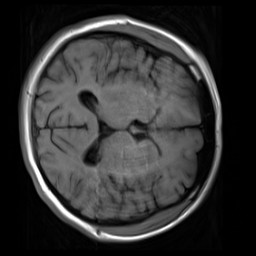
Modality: T1w
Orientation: axial
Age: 25
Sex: female
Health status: healthy
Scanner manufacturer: siemens
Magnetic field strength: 3 T
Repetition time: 4.1 s
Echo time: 0.0085 s